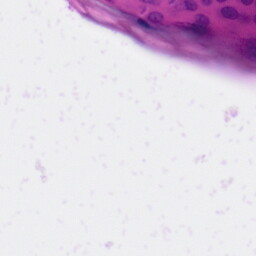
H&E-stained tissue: Skin